Question: ## Background
I work on an app that has many translations inside it.
I have the next English plural strings:
'''
<plurals name="something">
<item quantity="one">added photo</item>
<item quantity="other">added %d photos</item>
</plurals>
'''
and the French translation:
'''
<plurals name="something">
<item quantity="one">a ajoute une photo</item>
<item quantity="other">a ajoute %d photos</item>
</plurals>
'''
## The problem
For both the French and Russian, I get the next warning:
> The quantity 'one' matches more than one specific number in this
locale, but the message did not include a formatting argument (such as
%d). This is usually an internationalization error. See full issue
explanation for more.
when choosing to show details , it says:

Thins is, I don't get what should be done to fix it, and if there is even a problem...
## The question
What exactly should I do with those strings? What should I tell the translators?
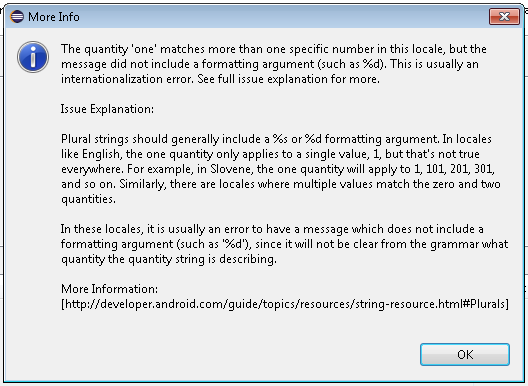
Answer: In French singular form is used when count is 0 or 1. In English singular form is used only when count is 1. 0 uses a plural form.
This is why you need to insert a placeholder (%d) in your French singular pattern.